Question: I have added "Images" folder inside "src" folder in Java project.
For setting top left image on title bar I am using image from Image folder.
To do that I have written code
'Image img=Toolkit.getDefaultToolkit().getImage("src/Images/Sell Smart2 copy.jpg"); frame.setIconImage(img);'
This works fine when project run through Netbeans
But when I run jar of that project through command line using command "java -jar project.jar" then Image is not shown.
Why this problem coming ? Any solution for that
Thanks,
Image added for refernce.

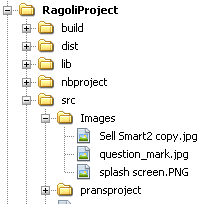
Answer: Just drop the src from your path.
Also, while loading jarred images, you should be using getClass().getResource()